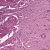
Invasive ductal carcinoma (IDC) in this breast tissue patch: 1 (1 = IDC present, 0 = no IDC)